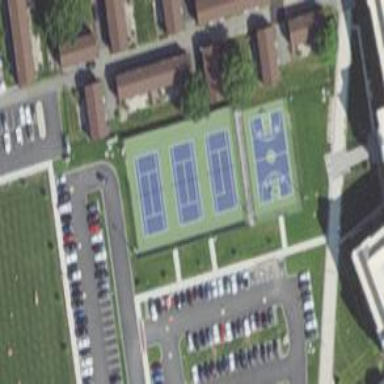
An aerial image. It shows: Paved tennis court on the pitch.